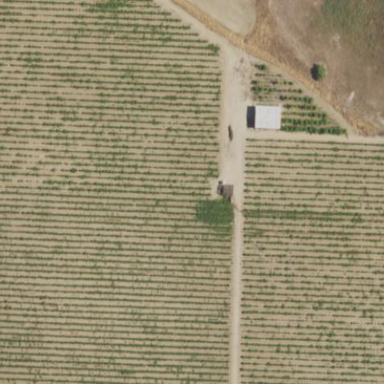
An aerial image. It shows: Vineyard.